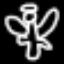
Label: angel